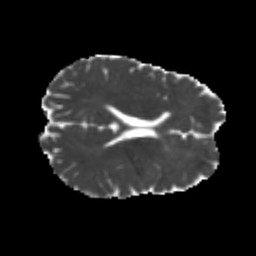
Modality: MD
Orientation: axial
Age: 21
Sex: male
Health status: healthy
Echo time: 0.074 s